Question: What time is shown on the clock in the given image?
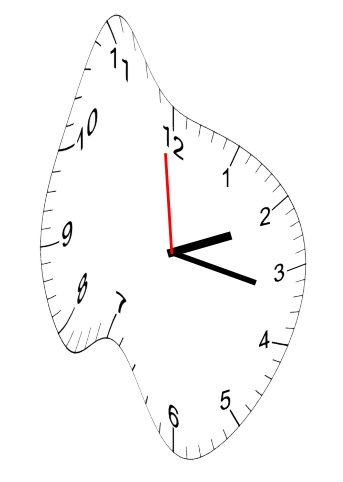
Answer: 02:16:59